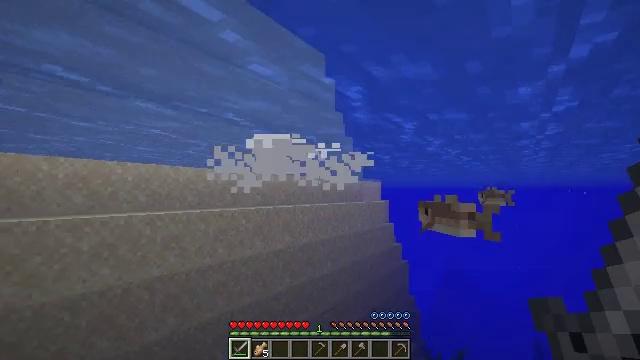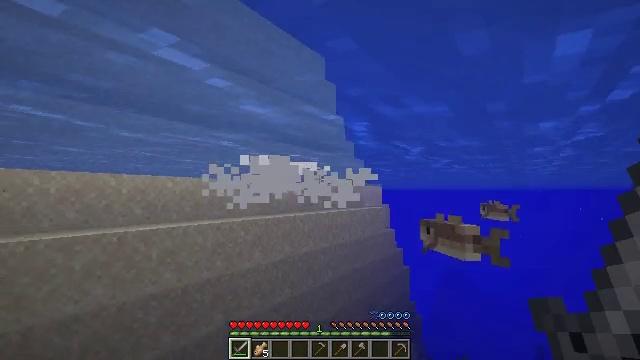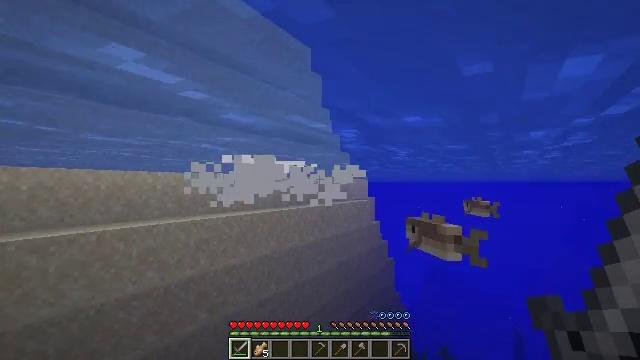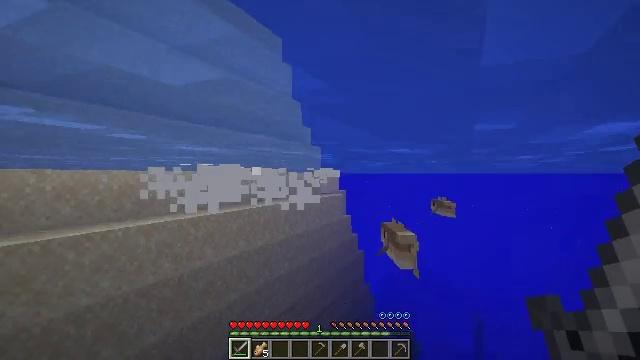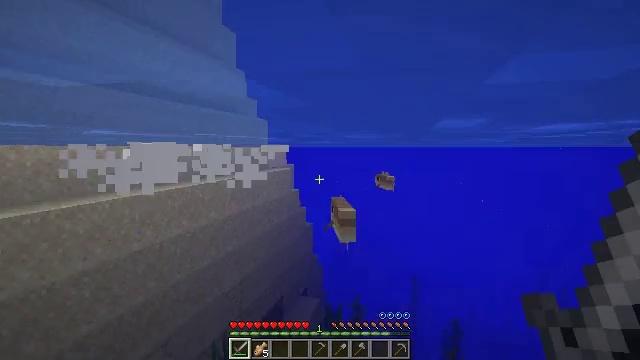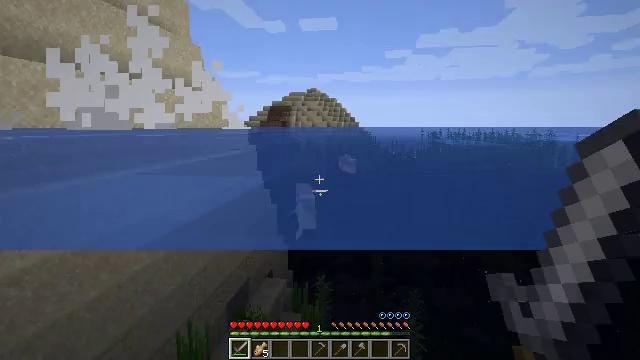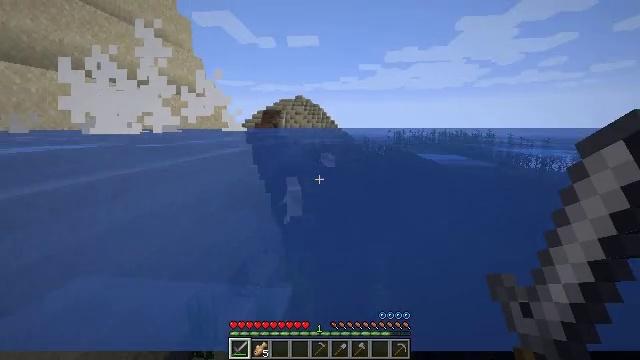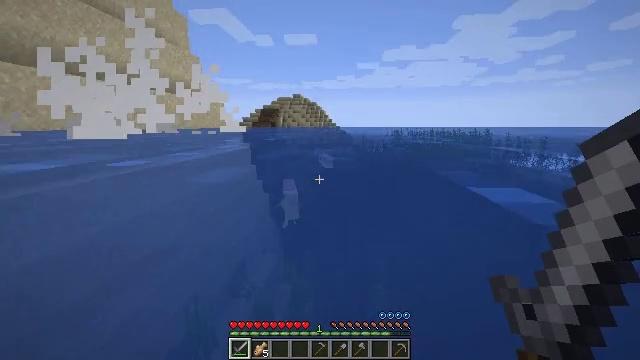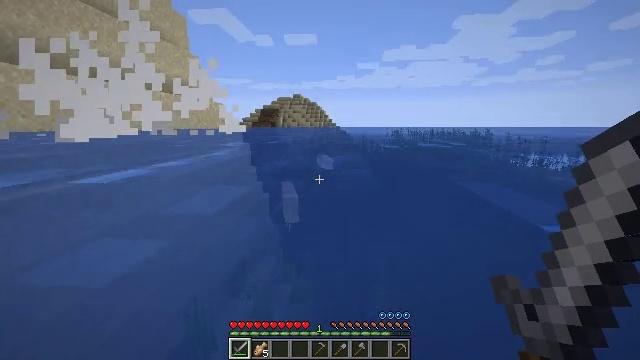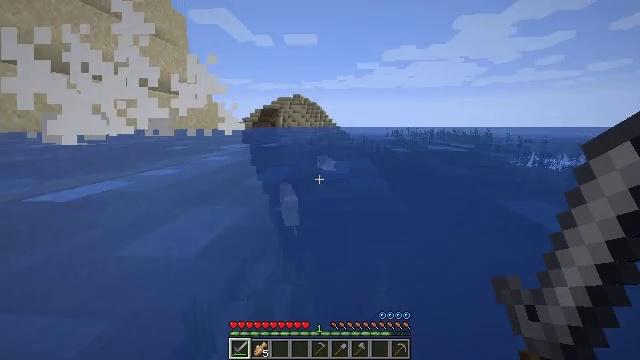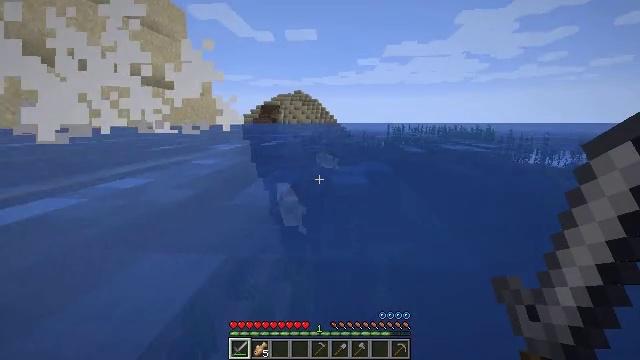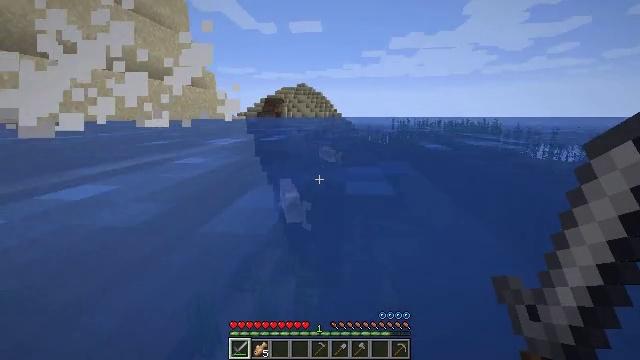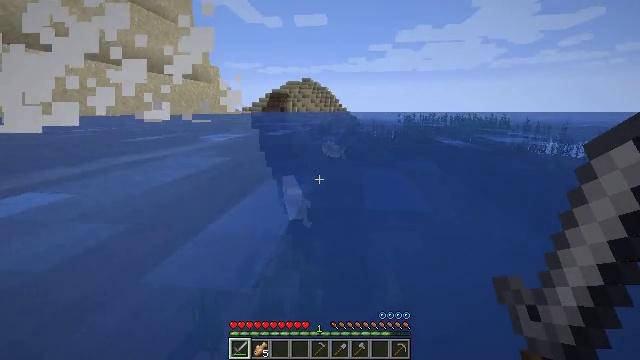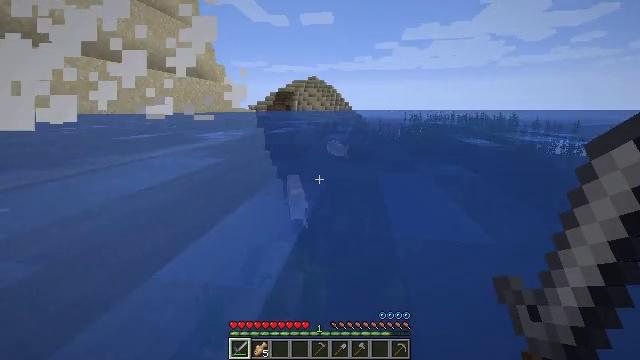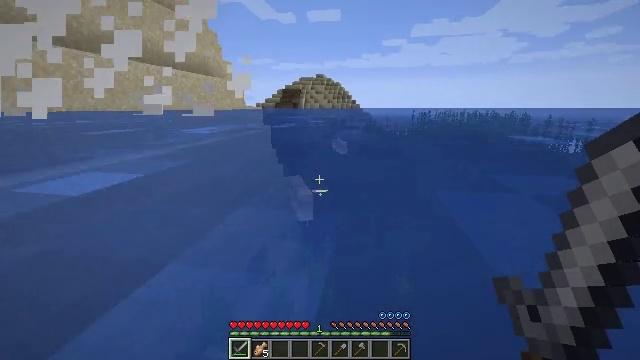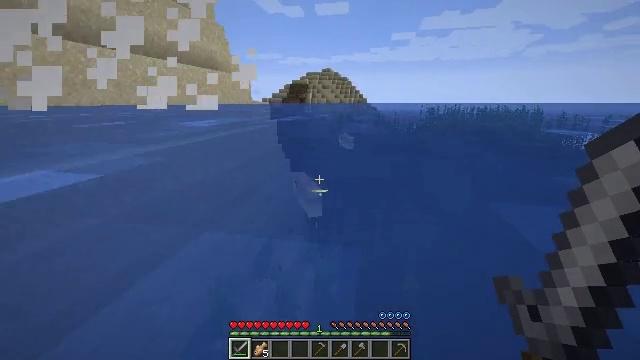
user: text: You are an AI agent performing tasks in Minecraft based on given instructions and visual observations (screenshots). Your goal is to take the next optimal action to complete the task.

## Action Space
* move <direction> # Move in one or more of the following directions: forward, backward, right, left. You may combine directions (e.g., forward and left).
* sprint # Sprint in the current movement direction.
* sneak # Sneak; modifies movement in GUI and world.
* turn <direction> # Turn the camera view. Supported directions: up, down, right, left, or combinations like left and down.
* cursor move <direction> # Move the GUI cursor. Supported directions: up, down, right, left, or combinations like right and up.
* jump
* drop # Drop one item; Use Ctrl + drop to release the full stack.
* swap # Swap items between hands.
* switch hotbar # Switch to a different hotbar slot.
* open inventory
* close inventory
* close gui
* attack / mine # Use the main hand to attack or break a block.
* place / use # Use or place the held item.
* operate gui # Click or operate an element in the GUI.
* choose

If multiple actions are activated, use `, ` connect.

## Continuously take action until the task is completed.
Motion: motion action
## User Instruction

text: Catch and defeat a cod.
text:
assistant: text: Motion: move forward, jump
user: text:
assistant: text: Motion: move forward, turn right and down
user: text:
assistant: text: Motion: move forward, turn right and down
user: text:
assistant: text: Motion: move forward, turn right and down
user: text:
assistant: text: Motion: move forward, turn right and down
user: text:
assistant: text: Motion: move forward, turn right and down
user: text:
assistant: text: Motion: move forward
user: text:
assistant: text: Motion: move forward
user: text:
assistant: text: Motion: move forward
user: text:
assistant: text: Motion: move forward
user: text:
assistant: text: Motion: move forward, turn down
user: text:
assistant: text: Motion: move forward, turn left and down
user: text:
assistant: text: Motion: move forward, turn left
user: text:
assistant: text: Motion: move forward, turn left
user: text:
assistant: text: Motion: move forward, turn left and down
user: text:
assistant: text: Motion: move forward
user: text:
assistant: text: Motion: move forward
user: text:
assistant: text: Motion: move forward, attack / mine
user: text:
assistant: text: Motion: move forward, attack / mine
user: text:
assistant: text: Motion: move forward, turn left, attack / mine
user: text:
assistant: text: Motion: move forward
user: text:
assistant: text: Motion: move forward
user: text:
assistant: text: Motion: move forward
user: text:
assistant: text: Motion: move forward, turn down
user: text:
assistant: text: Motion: move forward, turn right and down
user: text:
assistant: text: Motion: move forward, turn down
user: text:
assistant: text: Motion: move forward, turn down
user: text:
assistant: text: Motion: move forward, turn down
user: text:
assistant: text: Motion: move forward, turn left and down
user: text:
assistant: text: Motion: move forward, turn left and down